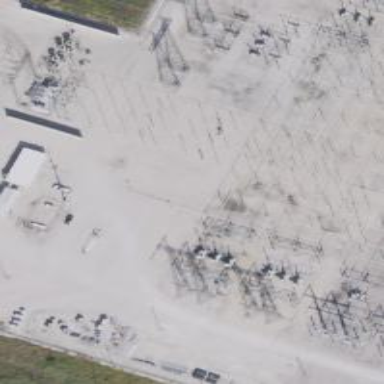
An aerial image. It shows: Switch for power supply.